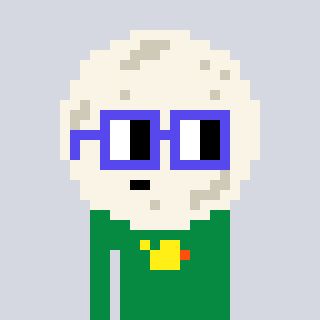
a pixel art character with square blue glasses, a moon-shaped head and a green-colored body on a cool background